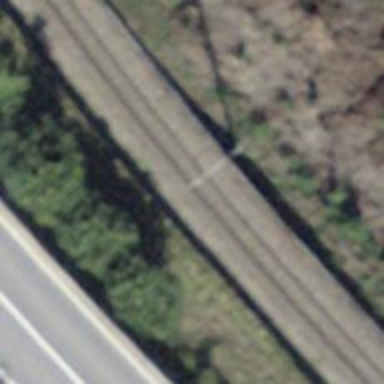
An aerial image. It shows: Power pole.